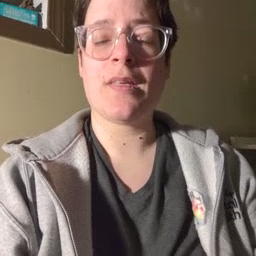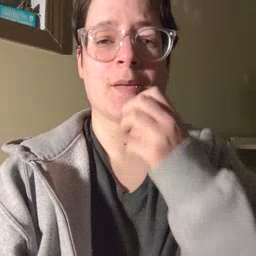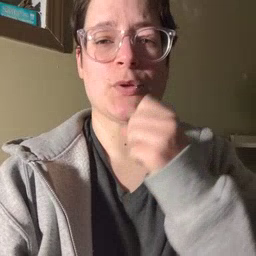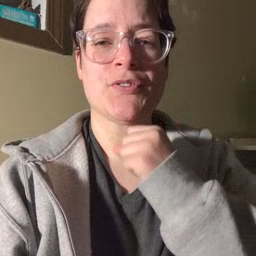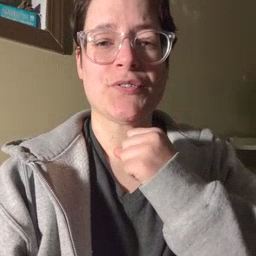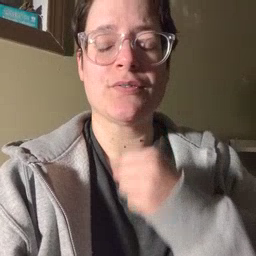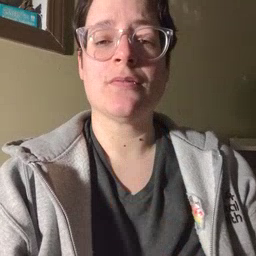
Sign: underwear